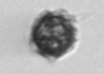
Label: Syracosphaera_pulchra